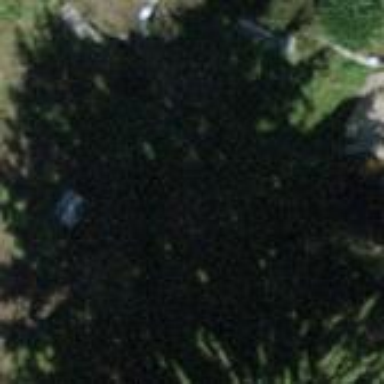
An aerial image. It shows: House with flat roof.